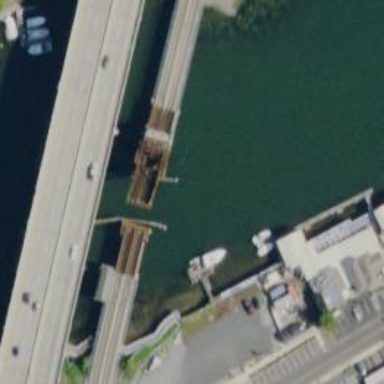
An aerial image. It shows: Bascule movable railway bridge.